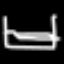
Label: bed